Question: I am runing the following simple program using Visual Studio 2010. The purpose is to see what will happen if I define variable 'c' as 'char' or 'int', since the 'getchar()' function returns an integer (A widely known pitfall in the C programming language, refer to <URL>.
'''
#include <stdio.h>
int main()
{
char c;
//int c;
while((c = getchar()) != EOF)
putchar(c);
printf("%d
",c);
return 0;
}
'''
When I input some characters from the console to this program, I found a strange phenomenon, as shown in the following figure. If the 'EOF' as input follows a sequence of characters (the 1st line), it can not be correctly recognized (a small right arrow is ouput, 2nd line). However, if it is input standalone (4th line), it can be correctly recognized and the program terminates.
I didn't test this program on Linux, but can someone explain why this happen?

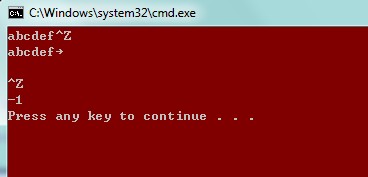
Answer: What you're describing is, basically, the way terminals are designed.
You need to remember that 'EOF' is not a character. When you type "ABCDEF", you're entering eight input characters: , , , , , , , and . The only thing special about (or on Unix/Linux) is that if you type that as the first thing on a new line, then instead of entering a character, the terminal behaves as though the end of the input file has been reached. The 'getchar()' function will return 'EOF'. Since any possible value that can fit into an 'unsigned char' is a valid return value for 'getchar()', 'EOF' can be distinguished from any valid return value by virtue of being negative, which is why 'getchar()' and family are defined to return 'int'.